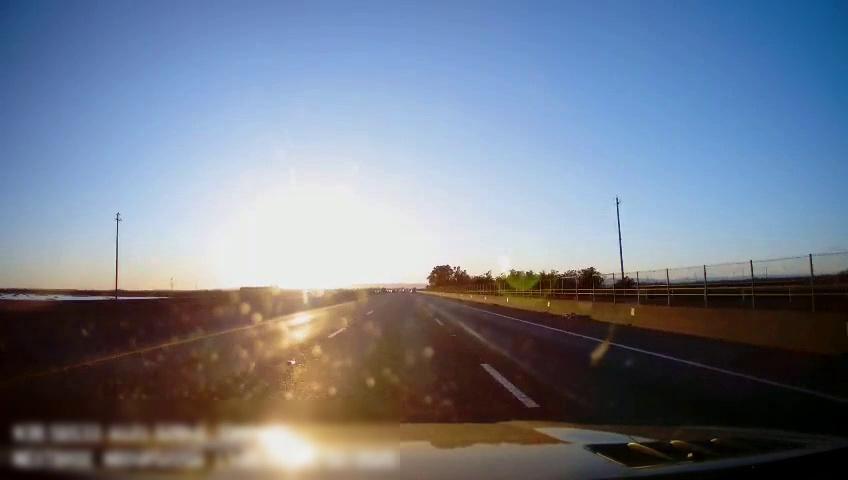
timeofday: Day
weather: Sunny
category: Drivable Space
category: Lanes | Alternate Lane
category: Lanes | Current Lane
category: Lanes | Current Lane
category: Lanes | Alternate Lane